Question: I had an bizarre situation while debugging my code today.
As the screen shot says, I had an 'object obj' yields a value from an 'System.Data.OracleClient' 'ExecuteScalar()'.
The yielded value was assigned to variable obj which clearly shows its a null, but the execution had gone inside a 'if (obj != null)' statement which technically should not. Anything idea? I wonder I did the code correct?

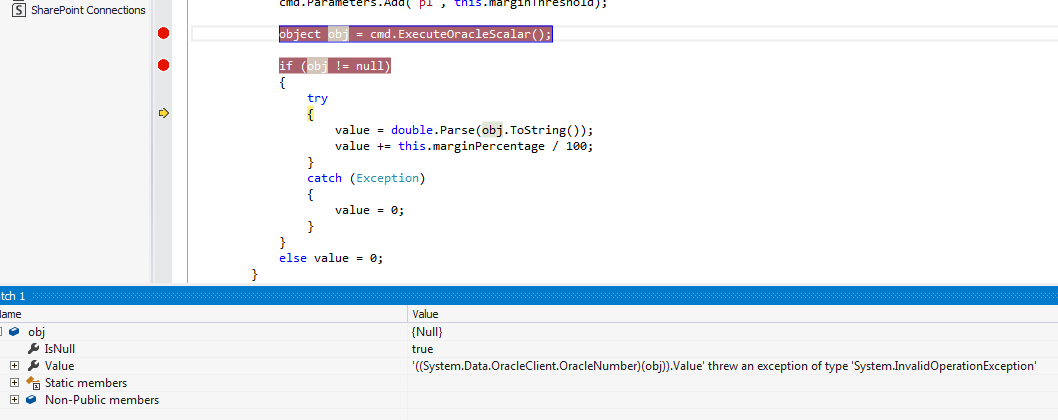
Answer: Try using <URL> instead
'''
if(obj != DBNull.Value)
'''